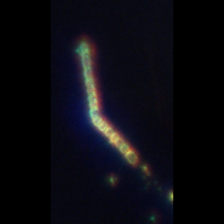
Taxon: Chaetoceros
Group: Diatoms